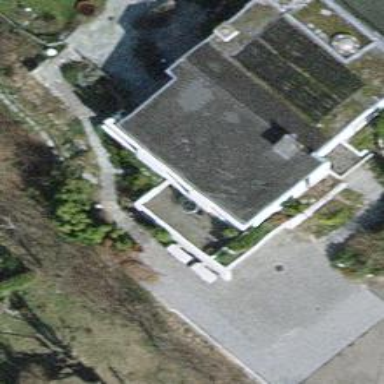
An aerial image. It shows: Detached building.